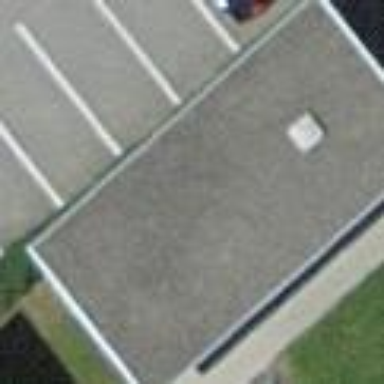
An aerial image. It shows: Garage.